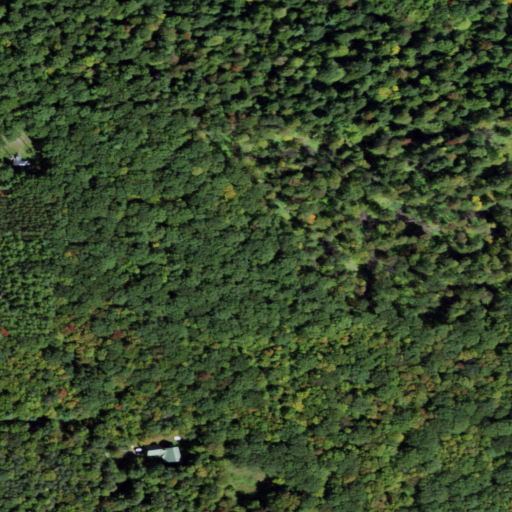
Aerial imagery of mountain in New York named Beam Hill containing deciduous forest, mixed forest, evergreen forest, and open development